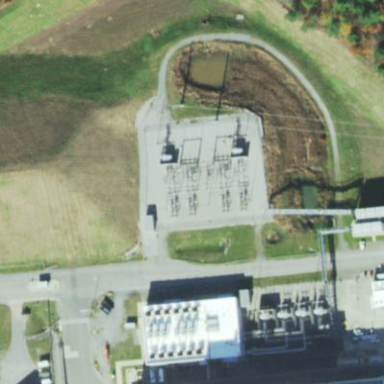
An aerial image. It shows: Outdoor power substation. The substation is at the transition level. It is surrounded by fence.